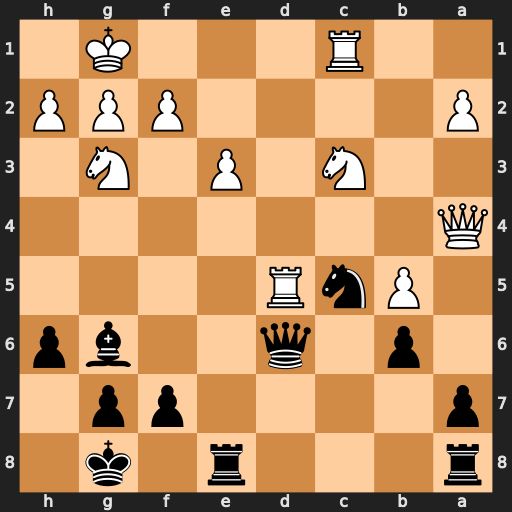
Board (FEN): r3r1k1/p4pp1/1p1q2bp/1PnR4/Q7/2N1P1N1/P4PPP/2R3K1
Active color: b
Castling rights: -
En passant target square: -
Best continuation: Qxd5 Nxd5 Nxa4